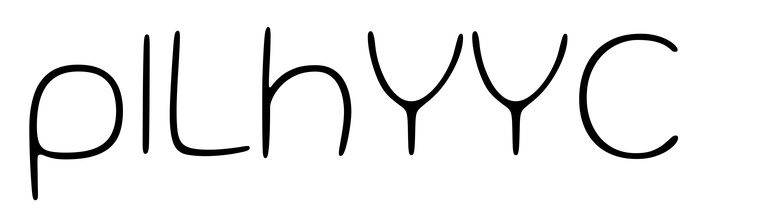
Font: Gluten_Thin